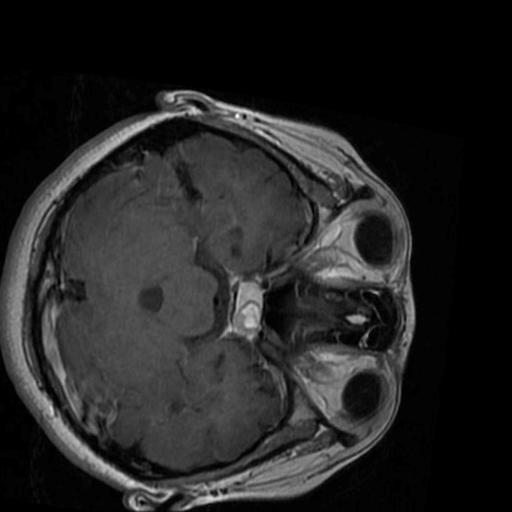
Label: brain_tumor